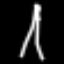
Label: The Eiffel Tower